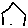
Label: house